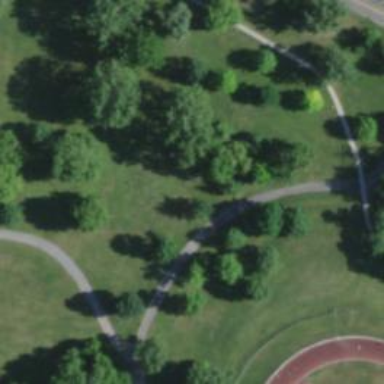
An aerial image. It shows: Disc golf basket.